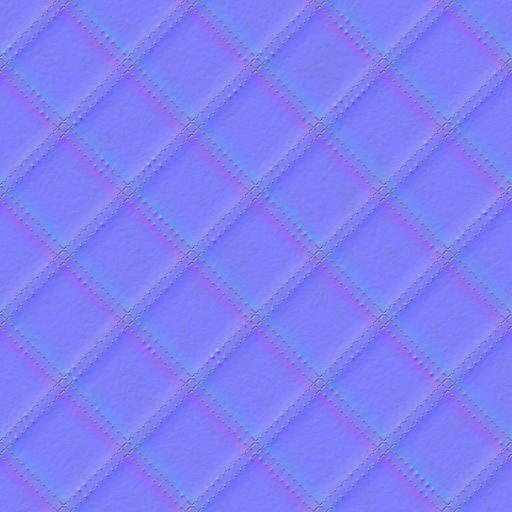
black brown dark leather stitched